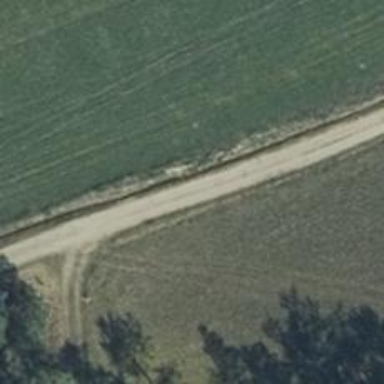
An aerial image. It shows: Track with ground surface. The track is Grade 4.